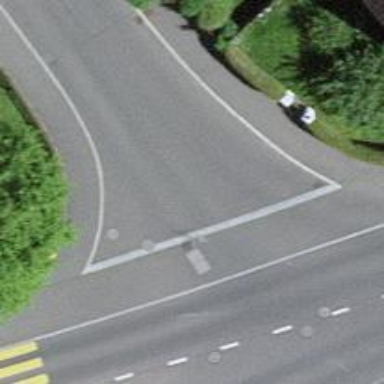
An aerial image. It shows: Post box is visible.